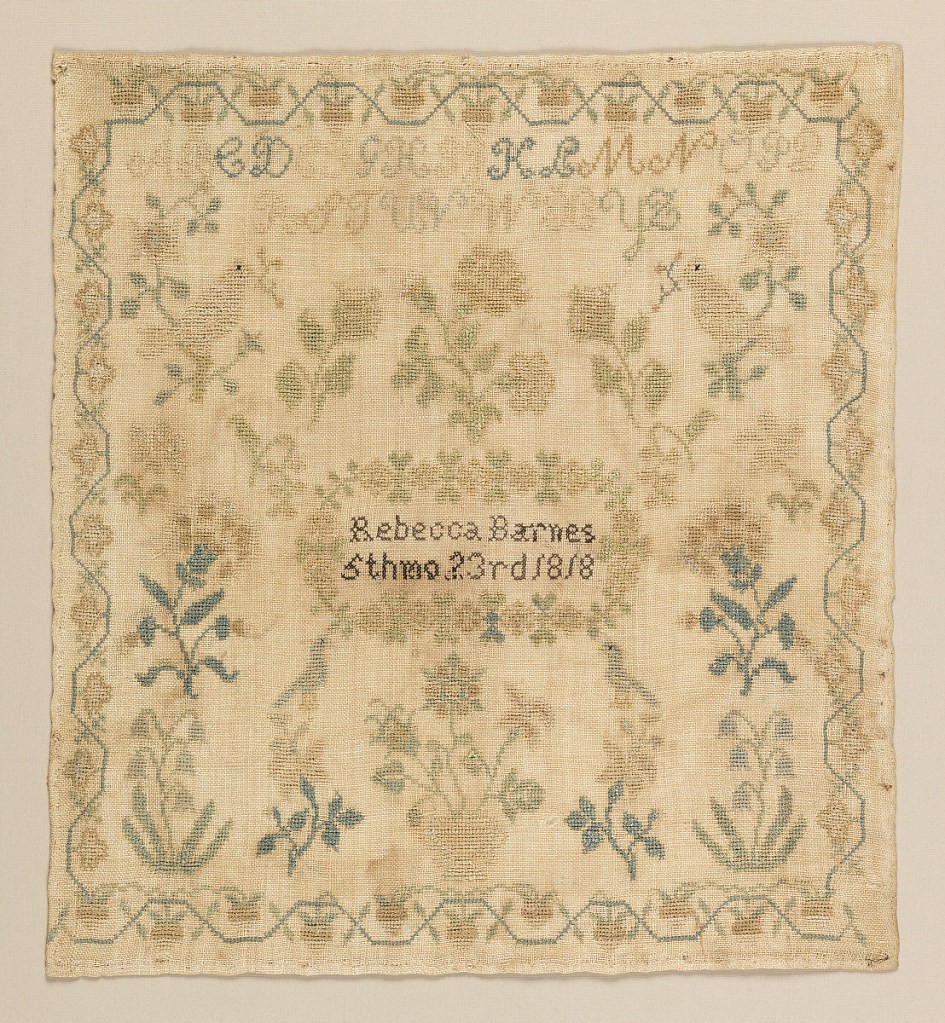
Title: Sampler
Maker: Rebecca Barnes, American
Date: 1818
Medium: silk embroidery on linen foundation Technique: embroidered in cross stitch on plain weave foundation
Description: In the center, a floral wreath contains the inscription:
Rebecca Barnes 5th Mo 23 1818
Symmetrically arranged motifs of flowers and birds fill the field; there is one alphabet at the top. Surrounded on four sides by strawberry vine and floral borders.